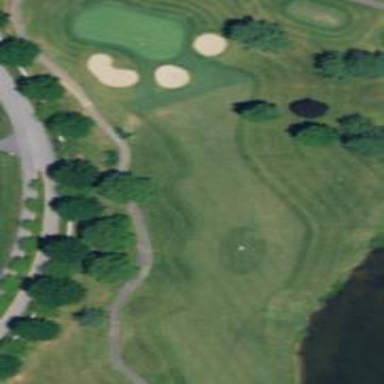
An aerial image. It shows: Grassy golf fairway.